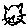
Label: cat